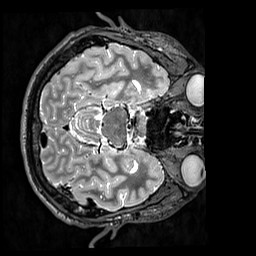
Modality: T2w
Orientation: axial
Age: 34
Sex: male
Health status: healthy
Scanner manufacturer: siemens
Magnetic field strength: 3 T
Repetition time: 3.2 s
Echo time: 0.568 s